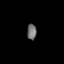
Tissue: lung
Cell type: Others
Senescence score: 0.1679
Nuclear area (px): 144
Mean DAPI intensity: 111.299